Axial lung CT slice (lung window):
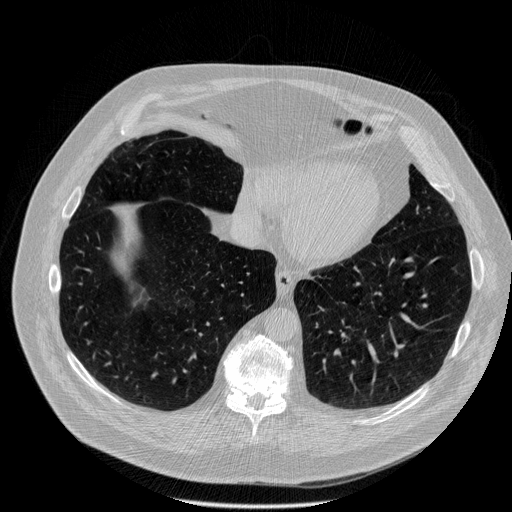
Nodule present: no